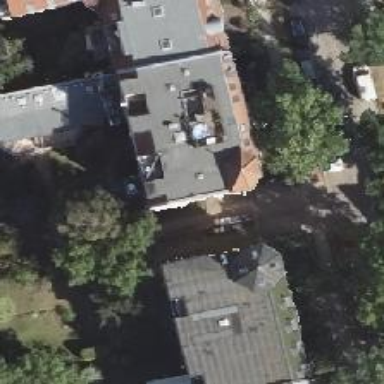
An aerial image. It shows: Unique apartment building with double saltbox roof shape.